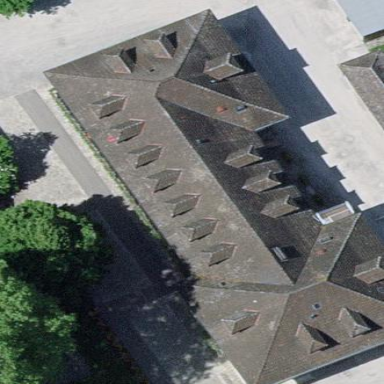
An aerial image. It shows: Residential building.